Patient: sex M, age 28
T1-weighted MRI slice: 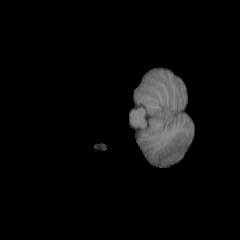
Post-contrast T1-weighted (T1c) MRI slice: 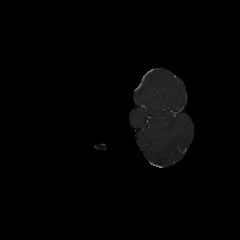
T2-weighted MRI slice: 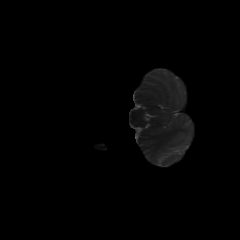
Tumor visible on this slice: no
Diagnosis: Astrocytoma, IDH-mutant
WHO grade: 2